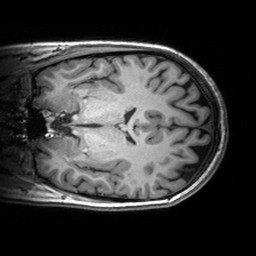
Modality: T1w
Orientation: coronal
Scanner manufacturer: siemens
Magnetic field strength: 3 T
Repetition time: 2.53 s
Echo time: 0.00299 s